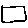
Label: square